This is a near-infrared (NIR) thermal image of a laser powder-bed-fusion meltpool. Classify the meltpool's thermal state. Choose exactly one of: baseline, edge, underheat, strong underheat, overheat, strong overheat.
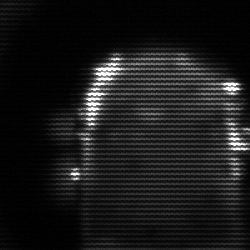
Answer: baseline